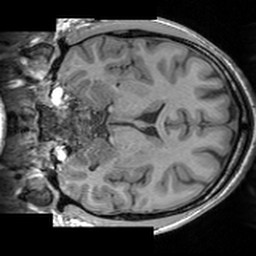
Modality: T1w
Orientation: coronal
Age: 29
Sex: male
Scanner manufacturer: siemens
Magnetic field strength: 3 T
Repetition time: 1.63 s
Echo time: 0.00311 s